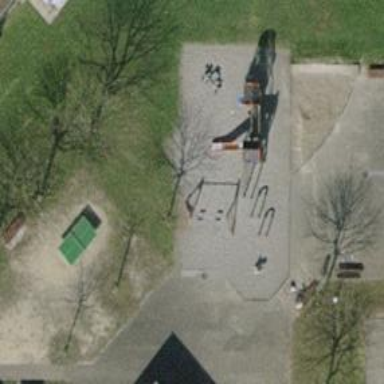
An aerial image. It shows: Playground with swings.